Field crop: maize
Growth stage: 2
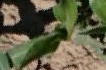
Species: maize